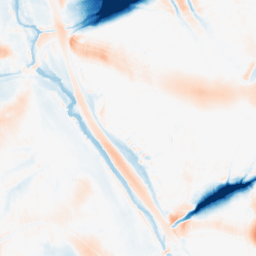
Category: morphological
Decomposition family: morphological_ellipse
Decomposition parameters: operation: average
width: 50
height: 50
Upsampling method: bilinear
Upsampling parameters: scale: 4
Upsampling scale: 4